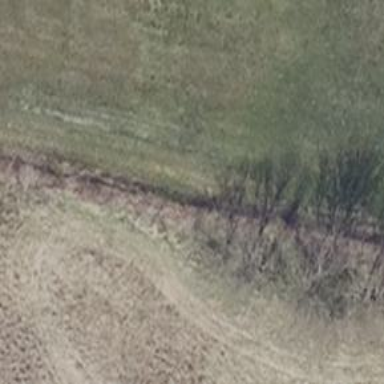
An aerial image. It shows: Row of deciduous broadleaved trees.